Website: lowes
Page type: cart
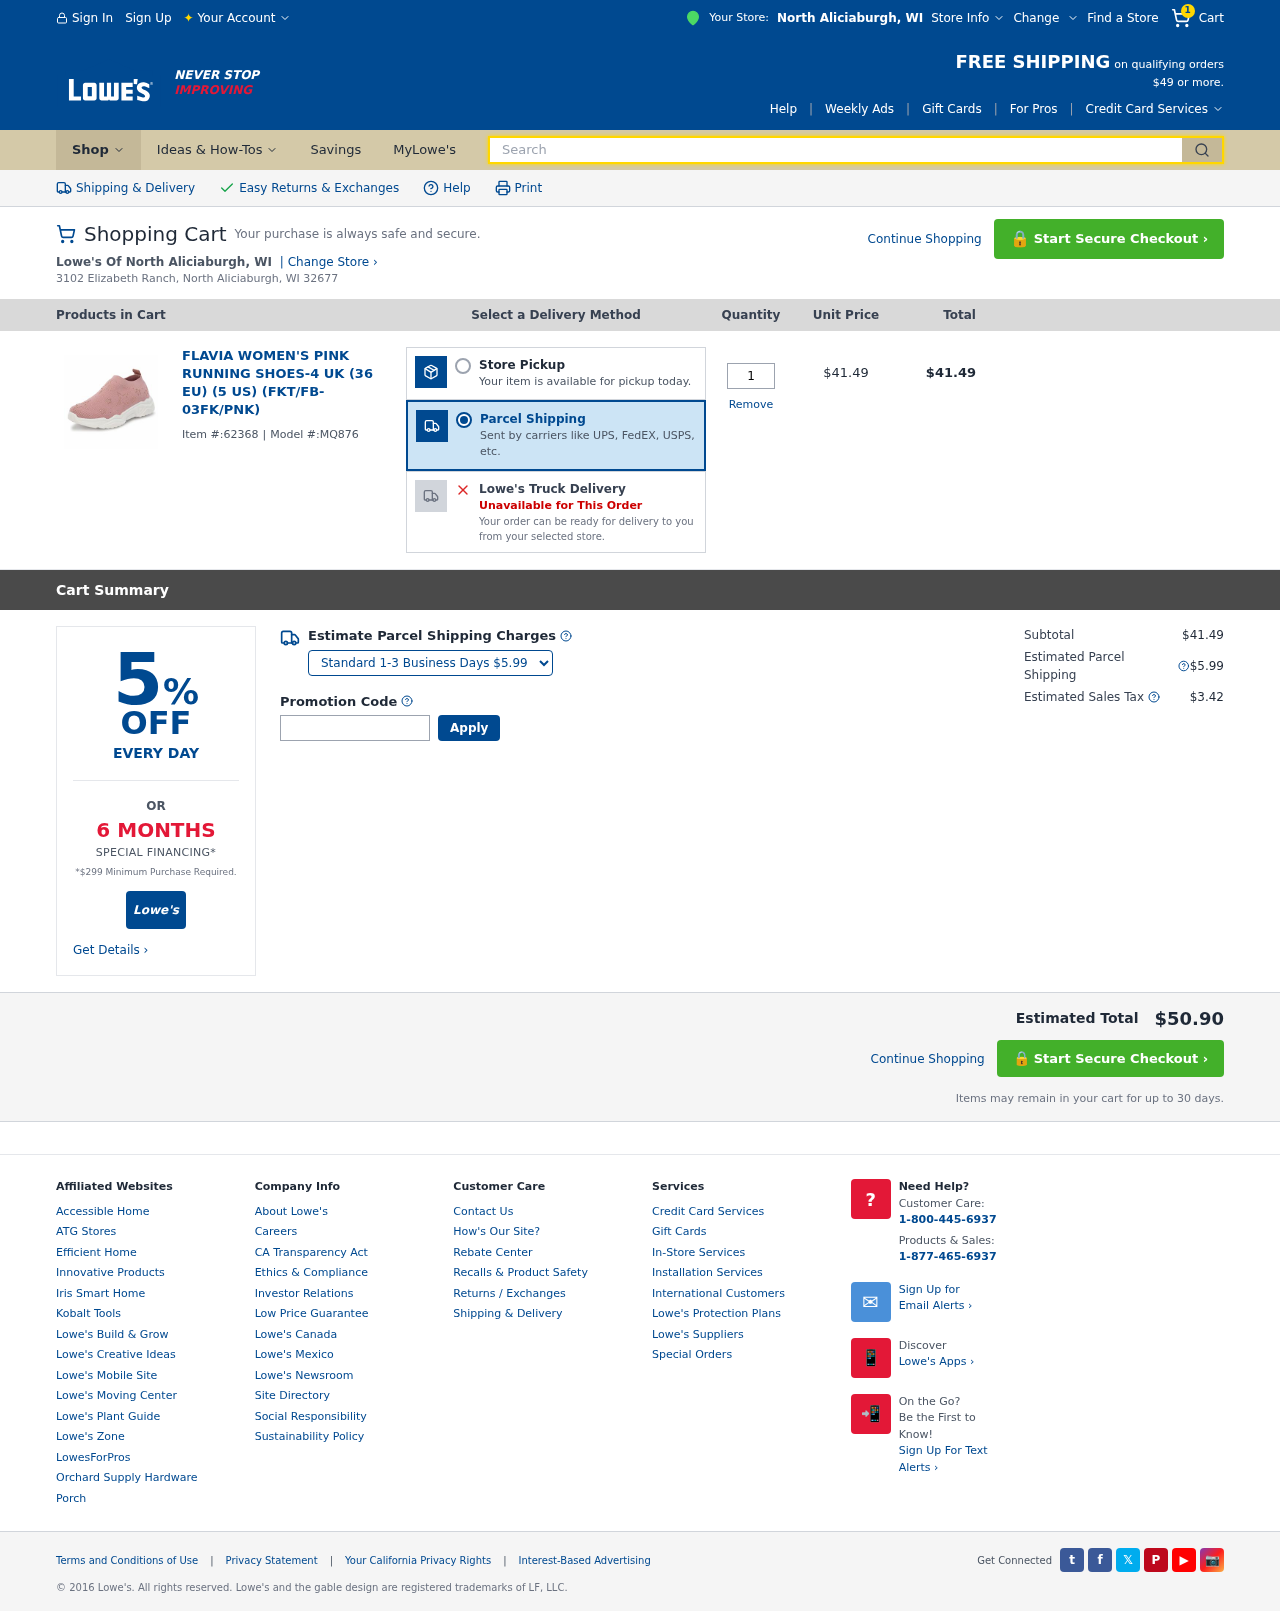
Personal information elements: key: PII_CITY
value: North Aliciaburgh
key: PII_STATE_ABBR
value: WI
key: PII_STREET
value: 3102 Elizabeth Ranch
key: PII_CITY_STATE_ZIP
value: North Aliciaburgh, WI 32677
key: PII_PROMO_CODE
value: HOLIDAY28
Product elements: key: PRODUCT1_NAME
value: Flavia Women's Pink Running Shoes-4 UK (36 EU) (5 US) (FKT/FB-03FK/PNK)
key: PRODUCT1_PRICE
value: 41.49
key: PRODUCT1_QUANTITY
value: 1
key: PRODUCT1_ITEM_ID
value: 62368
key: PRODUCT1_MODEL_ID
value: MQ876
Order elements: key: ORDER_NUM_ITEMS
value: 1
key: ORDER_ITEM_TOTAL
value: $41.49
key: ORDER_SUBTOTAL
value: $41.49
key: ORDER_SHIPPING_COST
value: $5.99
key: ORDER_TAX
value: $3.42
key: ORDER_TOTAL
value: $50.90
Search elements: key: HEADER_SEARCH
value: Search